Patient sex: M
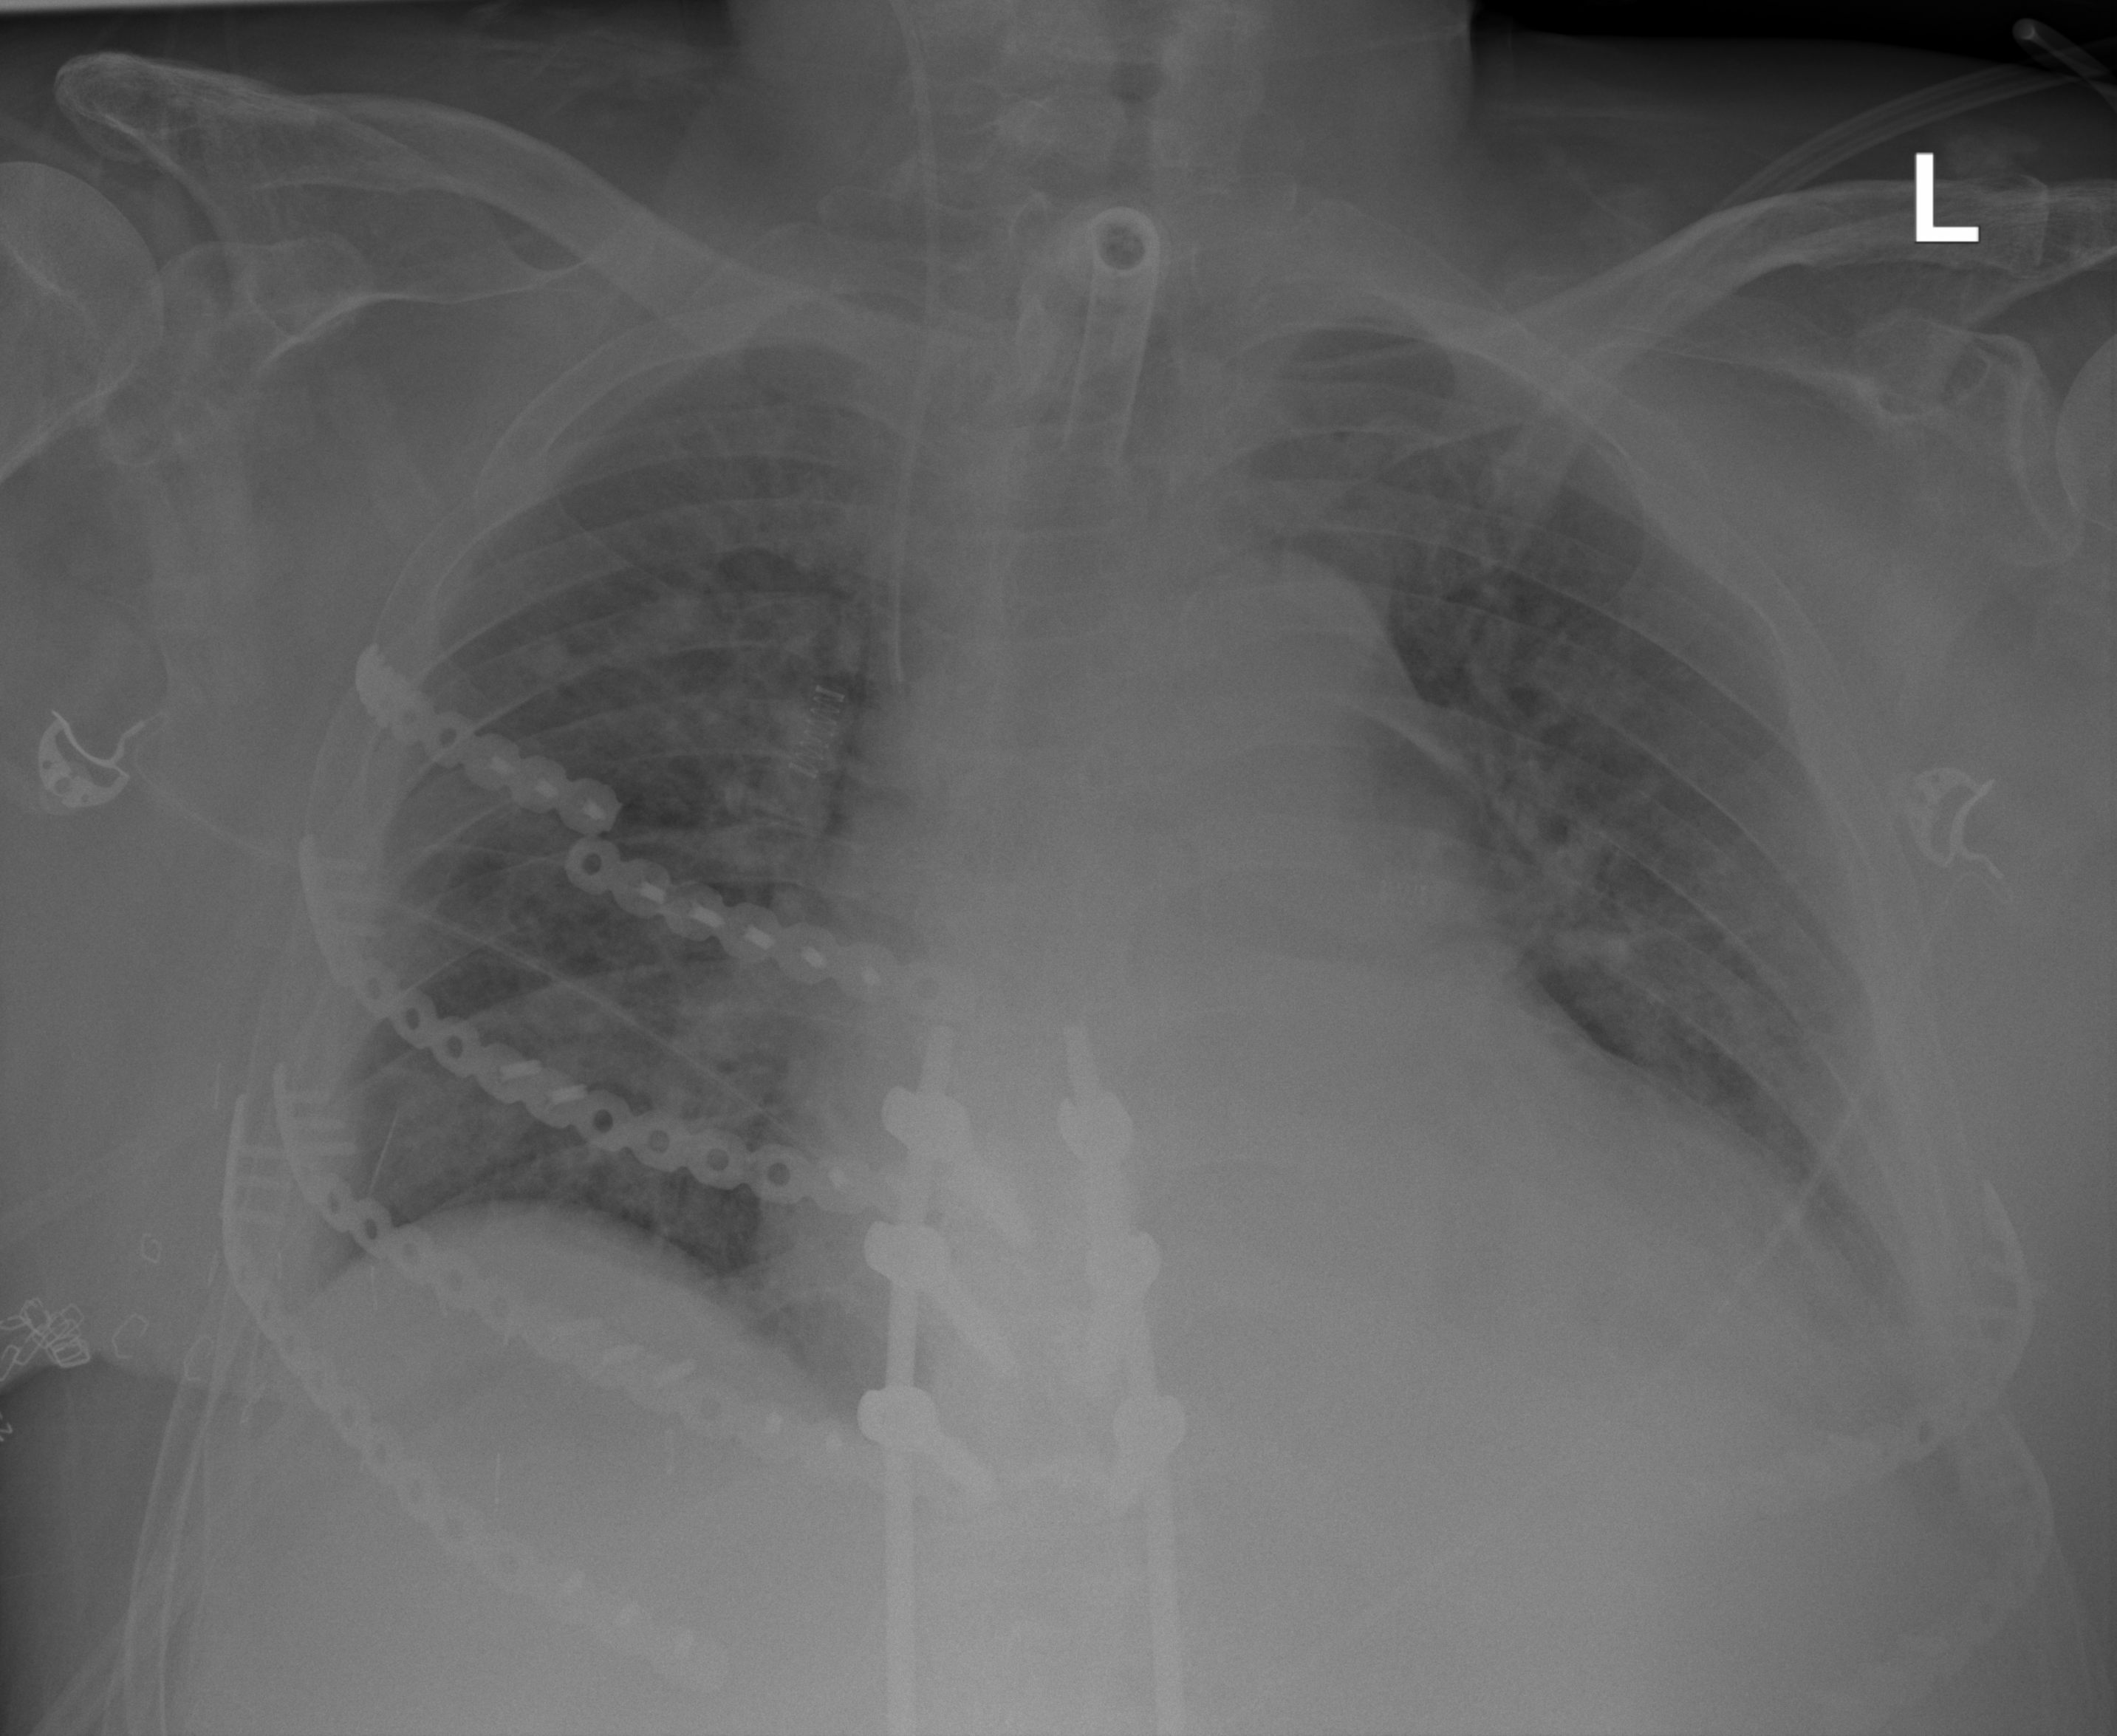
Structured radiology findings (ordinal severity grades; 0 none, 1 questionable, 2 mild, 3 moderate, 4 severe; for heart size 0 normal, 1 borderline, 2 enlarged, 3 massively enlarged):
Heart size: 2
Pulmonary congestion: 2
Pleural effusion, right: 0
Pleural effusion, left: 2
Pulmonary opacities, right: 2
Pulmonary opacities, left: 0
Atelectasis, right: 2
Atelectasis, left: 2